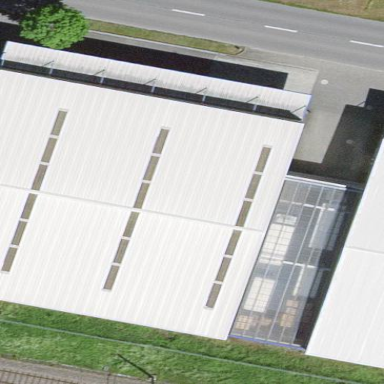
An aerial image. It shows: Warehouse building.